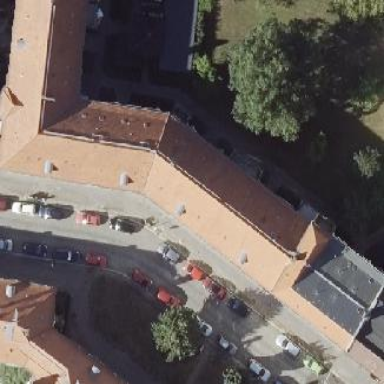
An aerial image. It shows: Gabled roof apartments building.